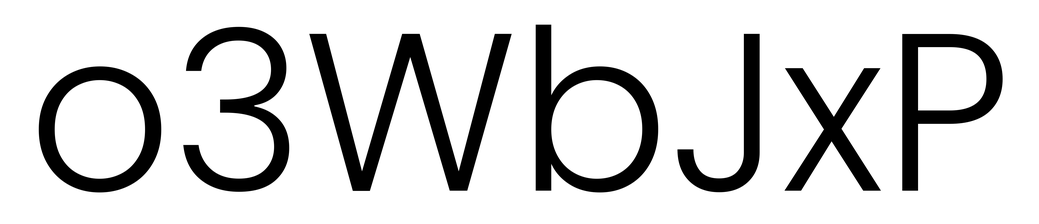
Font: Poppins-Light